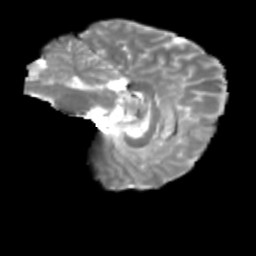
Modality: T2w
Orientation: sagittal
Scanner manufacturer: siemens
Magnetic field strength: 3 T
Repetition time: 4 s
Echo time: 0.0594 s